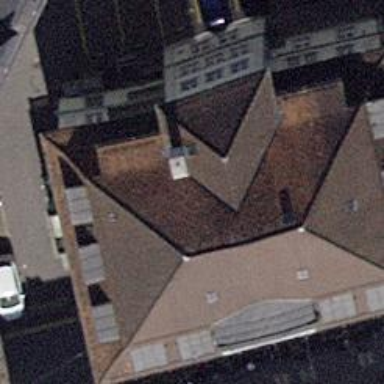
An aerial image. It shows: Beauty shop.